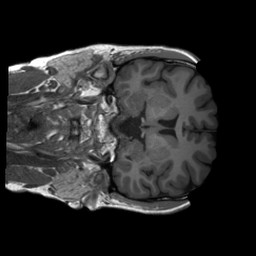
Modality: T1w
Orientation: coronal
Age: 30
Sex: female
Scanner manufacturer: siemens
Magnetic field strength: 3 T
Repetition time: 2.3 s
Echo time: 0.00232 s